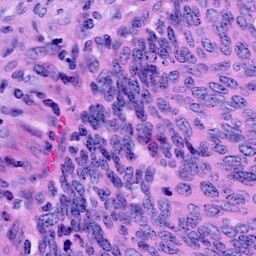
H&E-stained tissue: Cervix